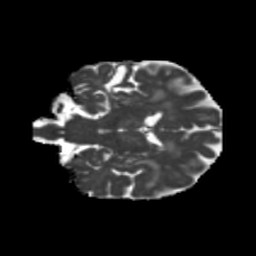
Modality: MD
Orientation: coronal
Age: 62
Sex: female
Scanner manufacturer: siemens
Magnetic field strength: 3 T
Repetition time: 5.25 s
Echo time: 0.08 s